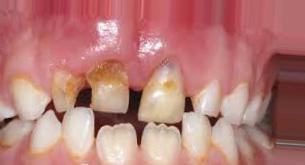
Condition: Caries